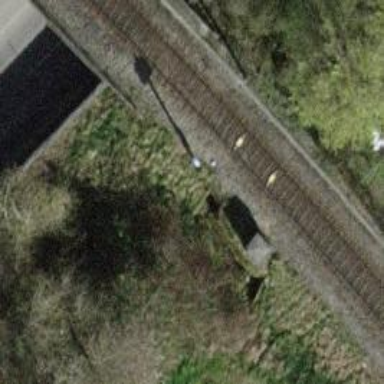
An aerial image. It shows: Railway bridge with electrified contact line. There is one track on the bridge.